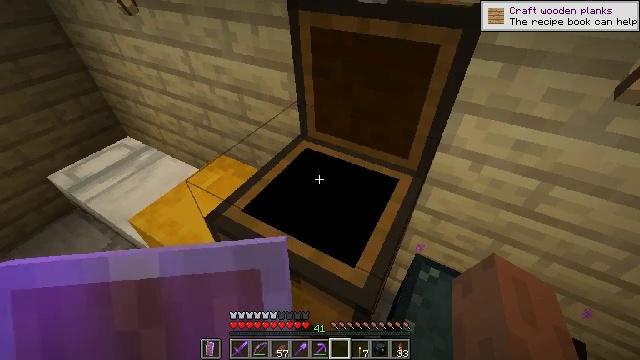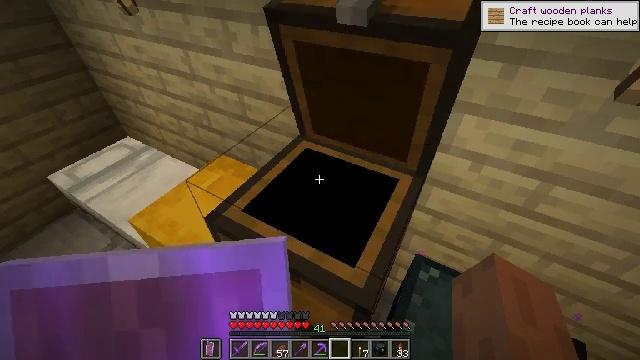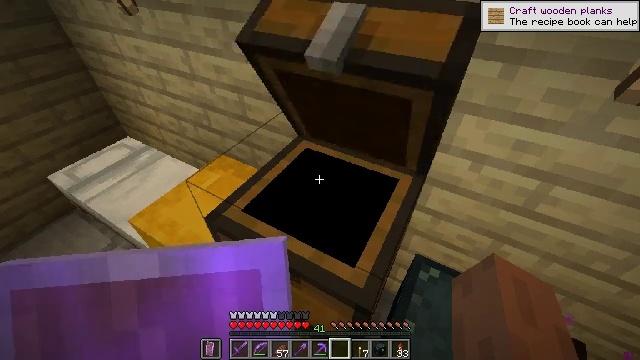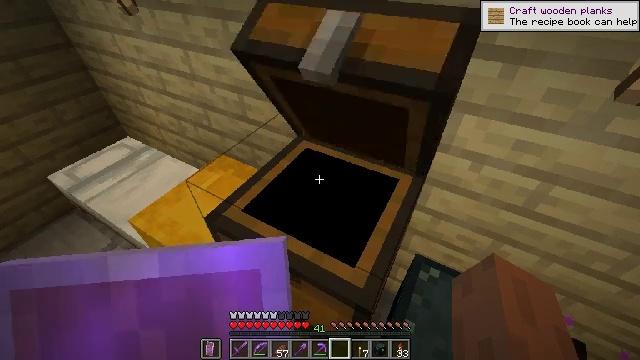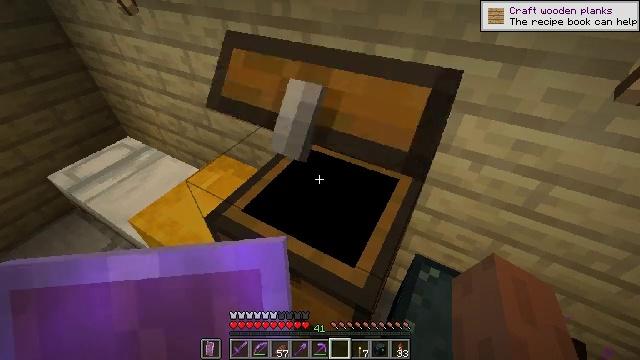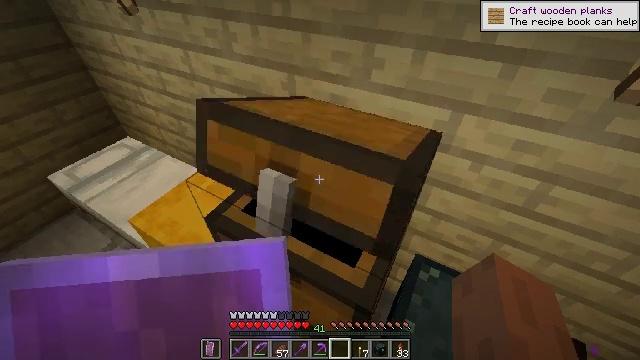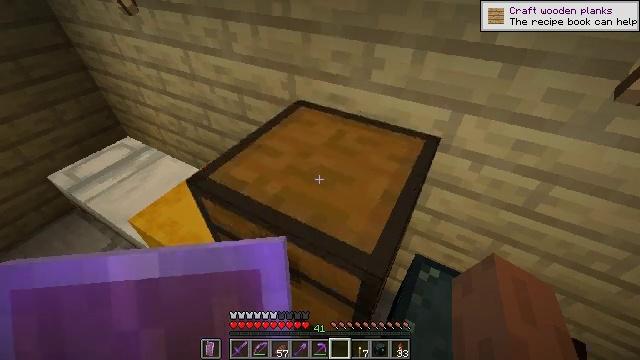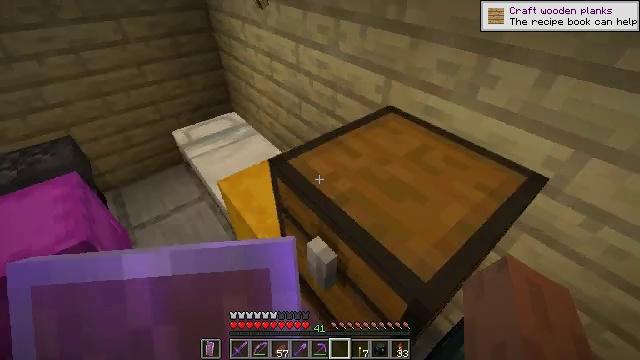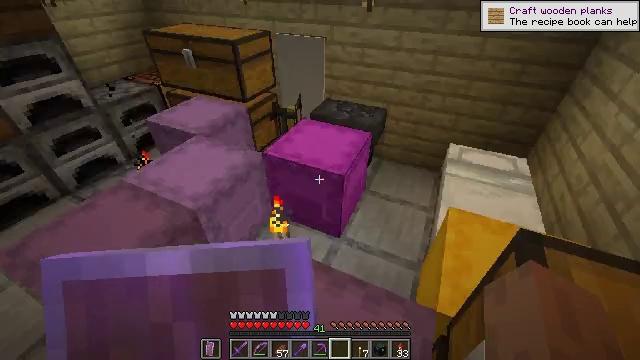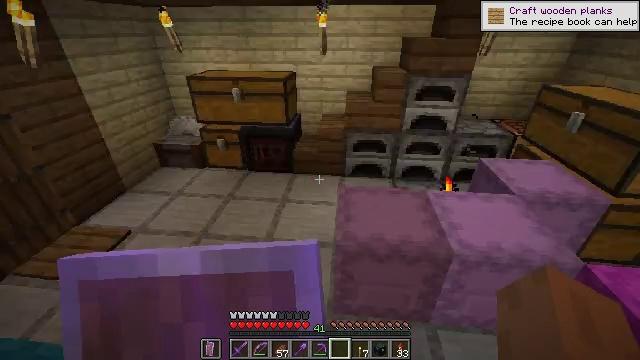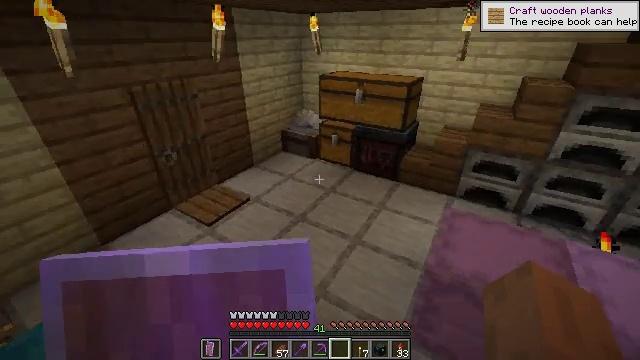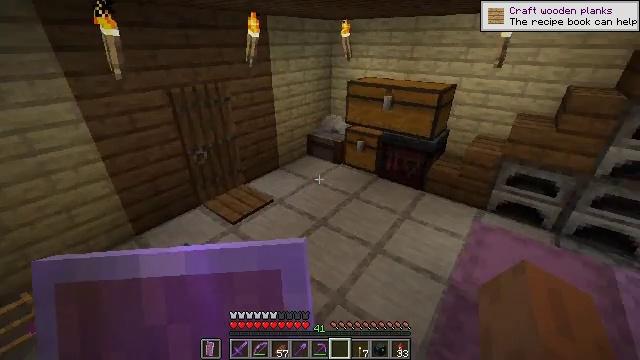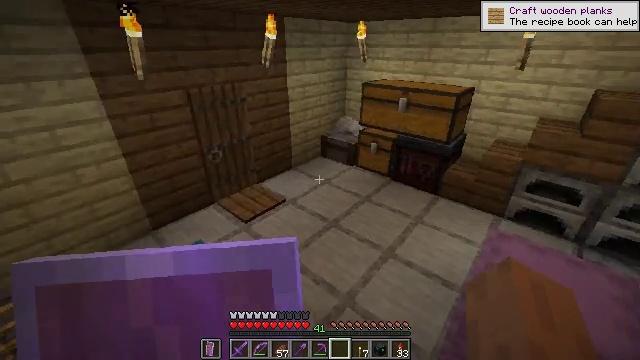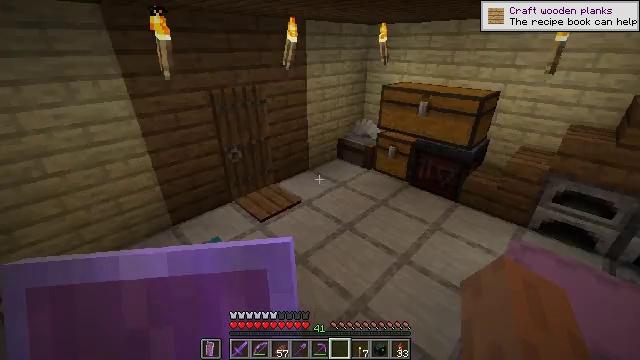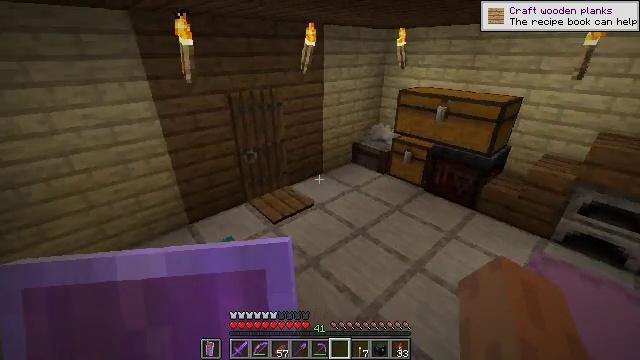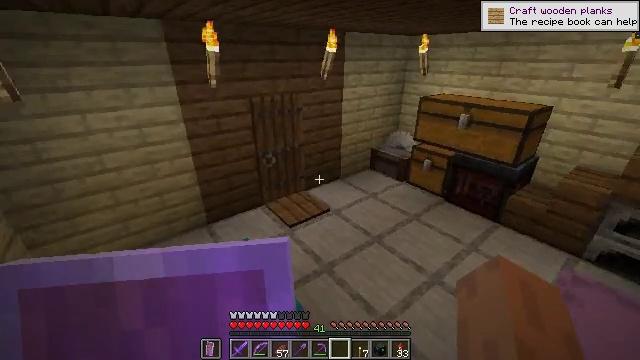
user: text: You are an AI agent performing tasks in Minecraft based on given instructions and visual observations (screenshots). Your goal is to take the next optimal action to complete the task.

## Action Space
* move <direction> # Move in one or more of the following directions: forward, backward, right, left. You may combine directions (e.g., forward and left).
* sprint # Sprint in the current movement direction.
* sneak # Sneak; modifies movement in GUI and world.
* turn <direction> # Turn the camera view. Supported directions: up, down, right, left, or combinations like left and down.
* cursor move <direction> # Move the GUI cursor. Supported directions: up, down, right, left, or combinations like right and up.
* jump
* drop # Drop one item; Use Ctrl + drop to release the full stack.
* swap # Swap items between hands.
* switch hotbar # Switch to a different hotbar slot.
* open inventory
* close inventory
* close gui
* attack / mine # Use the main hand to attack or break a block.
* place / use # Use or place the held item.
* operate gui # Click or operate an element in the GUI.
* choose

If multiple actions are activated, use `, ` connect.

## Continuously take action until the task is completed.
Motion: motion action
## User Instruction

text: Craft a dark oak fence gate in the crafting table.
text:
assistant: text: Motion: no_op
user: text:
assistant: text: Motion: no_op
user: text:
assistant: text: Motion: no_op
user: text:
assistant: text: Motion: no_op
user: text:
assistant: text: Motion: no_op
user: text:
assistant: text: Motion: no_op
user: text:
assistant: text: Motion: turn left
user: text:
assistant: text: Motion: turn left and up
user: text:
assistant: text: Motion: turn left and up
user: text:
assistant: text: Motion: turn left
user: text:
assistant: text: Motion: turn left and up
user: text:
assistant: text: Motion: turn left
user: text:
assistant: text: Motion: turn left
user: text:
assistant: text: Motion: turn left
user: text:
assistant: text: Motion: turn left and up
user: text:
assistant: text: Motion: turn left and up
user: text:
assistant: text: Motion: move forward, turn left and up
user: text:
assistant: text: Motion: move forward, turn left
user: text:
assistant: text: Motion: move forward, turn left
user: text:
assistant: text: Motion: move forward
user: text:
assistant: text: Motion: move forward, turn right
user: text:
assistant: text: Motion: move forward, turn right
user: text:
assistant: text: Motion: move forward, turn right
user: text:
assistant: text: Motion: move forward, turn right and up
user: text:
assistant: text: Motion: move forward
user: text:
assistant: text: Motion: move forward
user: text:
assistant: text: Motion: move forward
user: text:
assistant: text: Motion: move forward
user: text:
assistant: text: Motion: move forward
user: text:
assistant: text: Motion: move forward, turn left